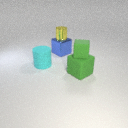
large cyan rubber cylinder in front of large blue metal cube